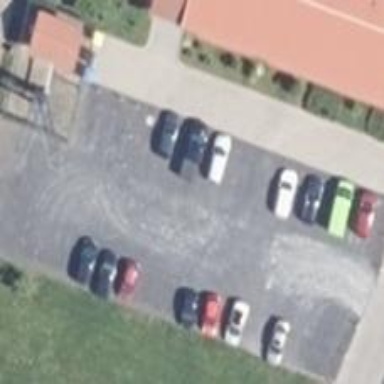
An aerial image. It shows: Parking aisle designated as service road.